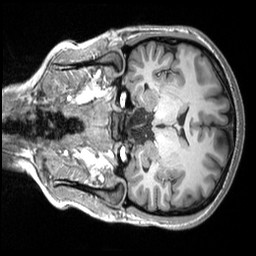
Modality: T1w
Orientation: coronal
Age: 22
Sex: female
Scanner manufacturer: siemens
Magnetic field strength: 3 T
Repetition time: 2.53 s
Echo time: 0.00298 s